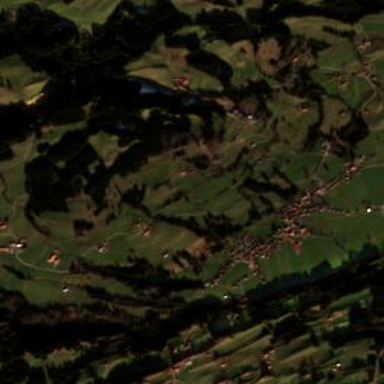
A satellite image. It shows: Small hamlet.